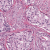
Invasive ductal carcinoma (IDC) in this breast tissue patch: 1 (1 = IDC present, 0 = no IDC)